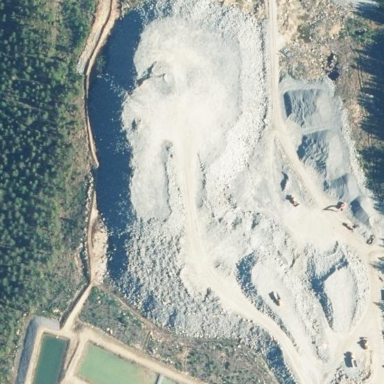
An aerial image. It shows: Industrial mine within quarry area.